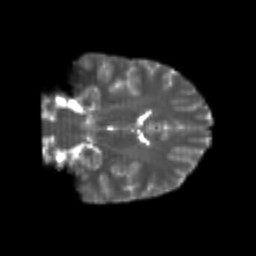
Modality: T2w
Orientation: coronal
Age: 22
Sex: female
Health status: healthy
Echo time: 0.074 s